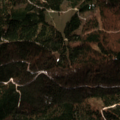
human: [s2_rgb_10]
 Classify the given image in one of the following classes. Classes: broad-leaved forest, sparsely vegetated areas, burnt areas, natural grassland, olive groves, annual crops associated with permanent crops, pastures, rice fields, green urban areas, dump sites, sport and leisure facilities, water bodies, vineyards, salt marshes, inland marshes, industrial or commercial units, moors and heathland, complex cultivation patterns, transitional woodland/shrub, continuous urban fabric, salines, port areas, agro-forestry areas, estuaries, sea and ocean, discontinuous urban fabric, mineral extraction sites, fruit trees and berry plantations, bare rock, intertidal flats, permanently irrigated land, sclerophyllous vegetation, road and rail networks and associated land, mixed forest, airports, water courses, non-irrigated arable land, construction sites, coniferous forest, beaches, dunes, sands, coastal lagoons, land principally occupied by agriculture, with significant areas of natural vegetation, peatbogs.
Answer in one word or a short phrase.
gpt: coniferous forest, mixed forest